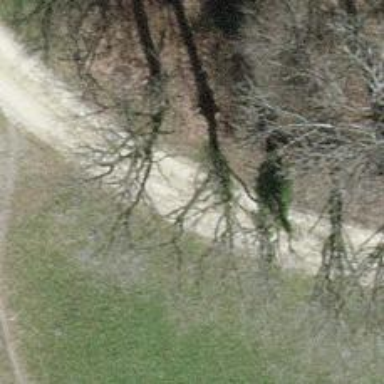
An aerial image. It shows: Gravel track with grade 2 quality.